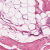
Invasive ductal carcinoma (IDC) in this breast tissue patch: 0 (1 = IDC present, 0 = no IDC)